Chest X-ray. View position: PA
Patient age: 70
Patient sex: M
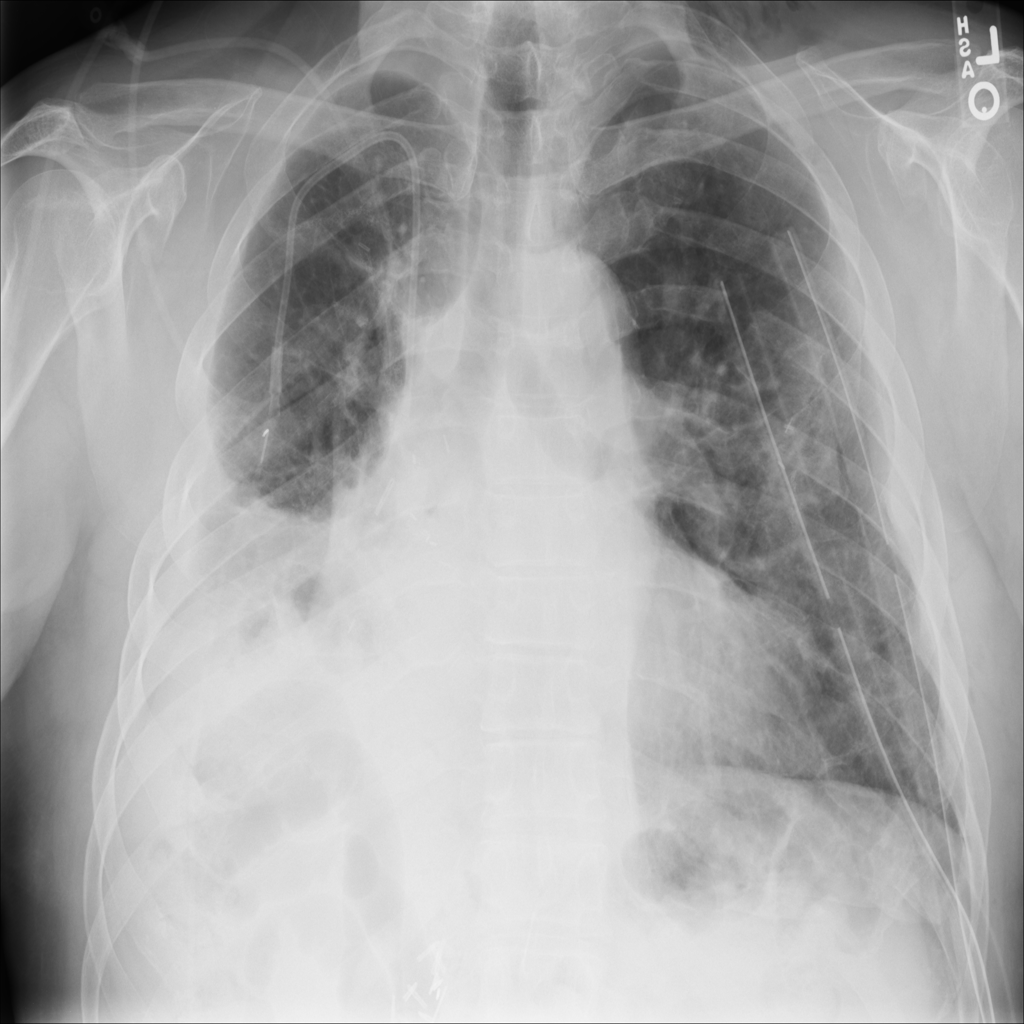
Finding: Pneumothorax